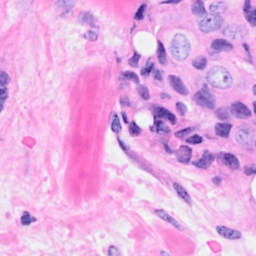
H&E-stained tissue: Breast